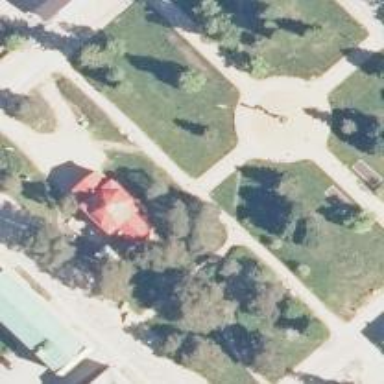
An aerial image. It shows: Park.